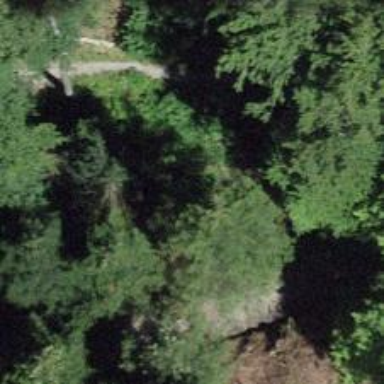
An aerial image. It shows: Culvert tunnel.